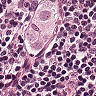
Metastatic tissue present: yes